Field crop: tomato
Growth stage: 1
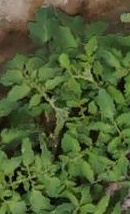
Species: tomato